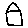
Label: house